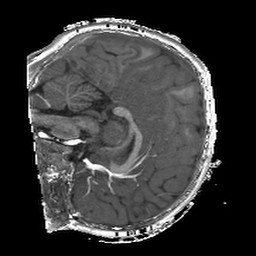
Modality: T1w
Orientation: sagittal
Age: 5
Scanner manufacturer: siemens
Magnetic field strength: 3 T
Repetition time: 2.4 s
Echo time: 0.00224 s